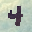
Label: 4